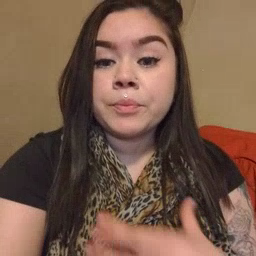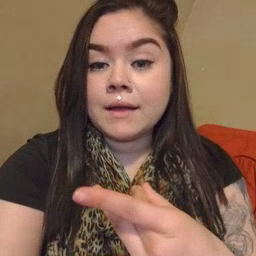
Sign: like